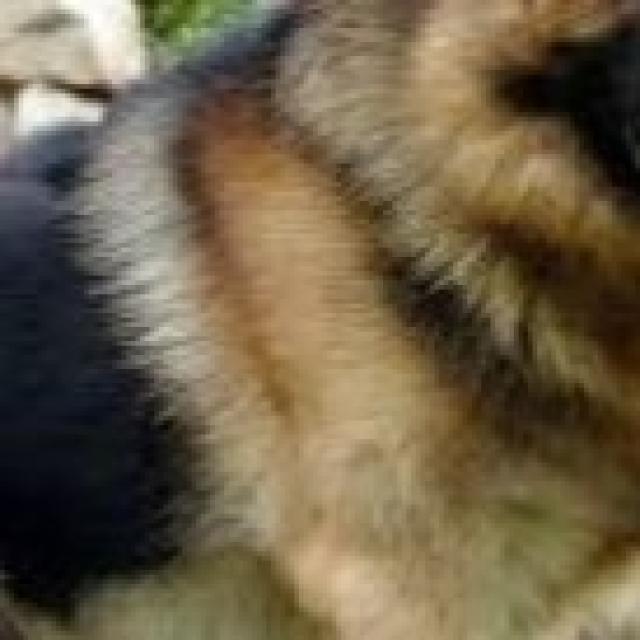
Healthy canine skin — no visible lesions, inflammation, or abnormalities. The skin and coat appear normal.